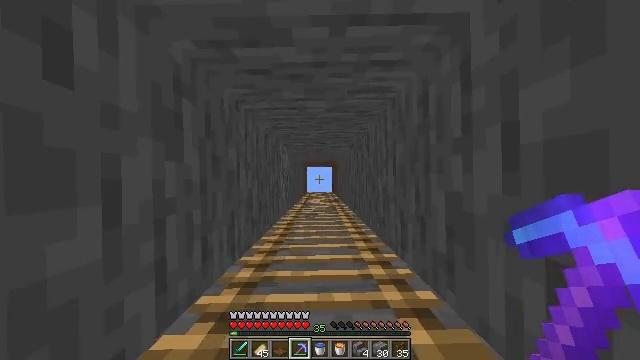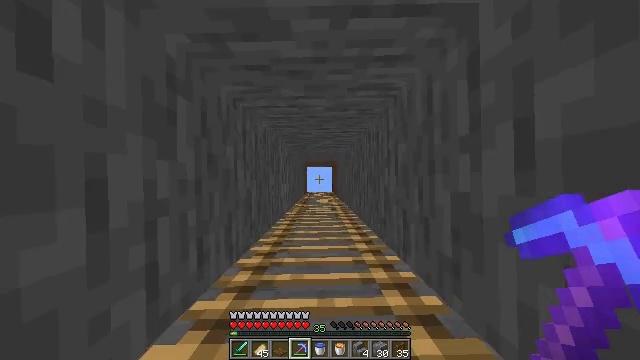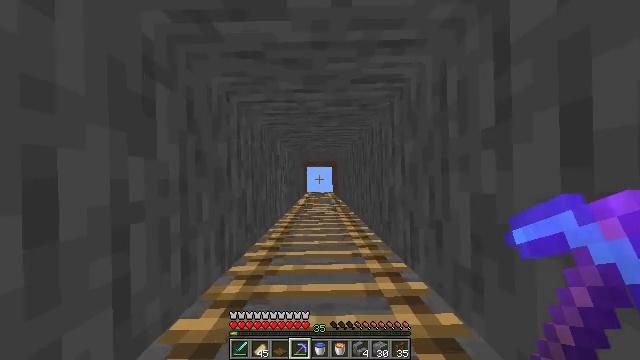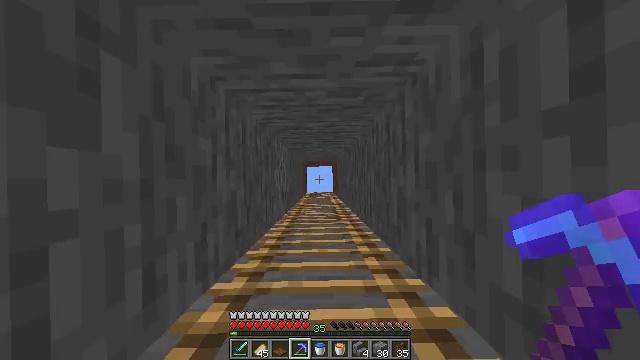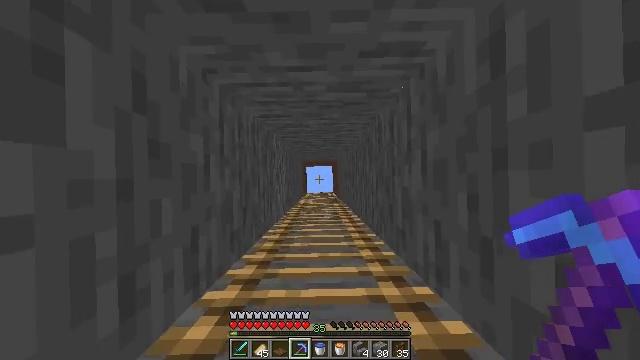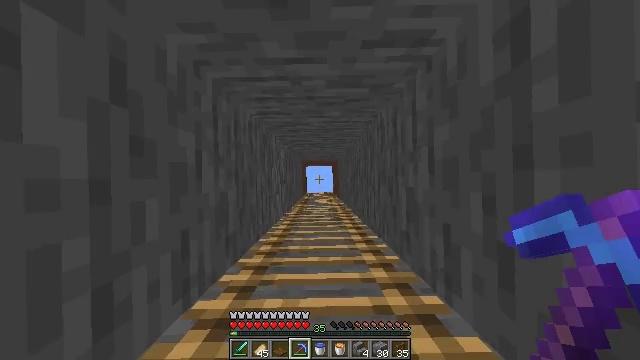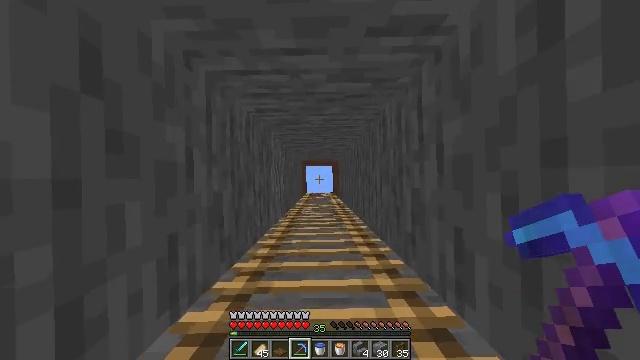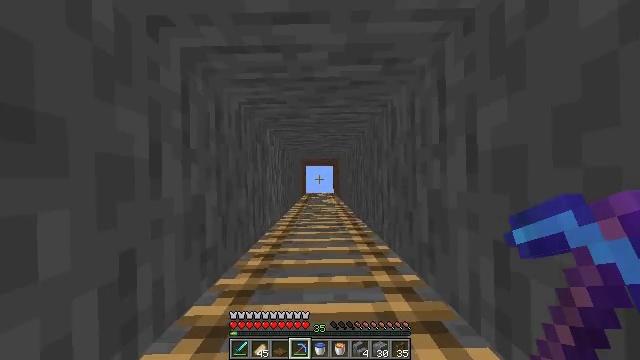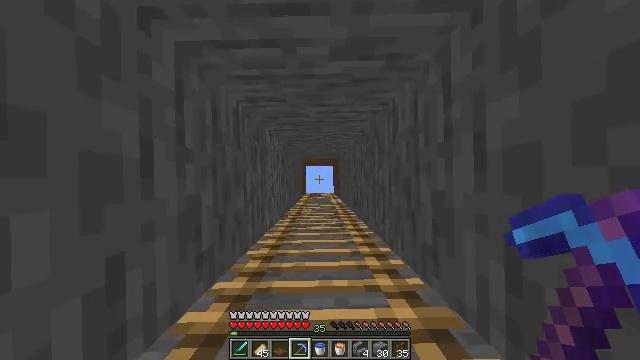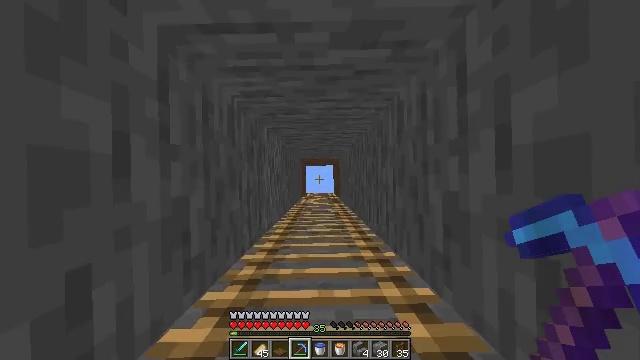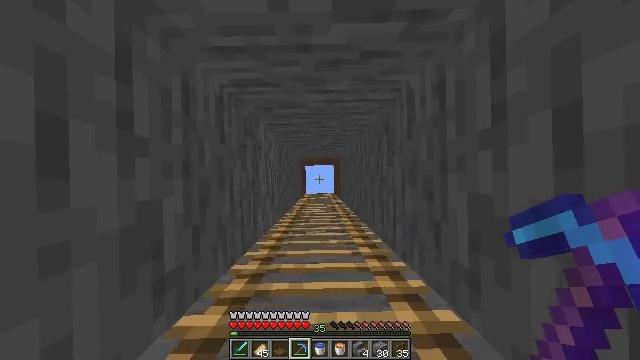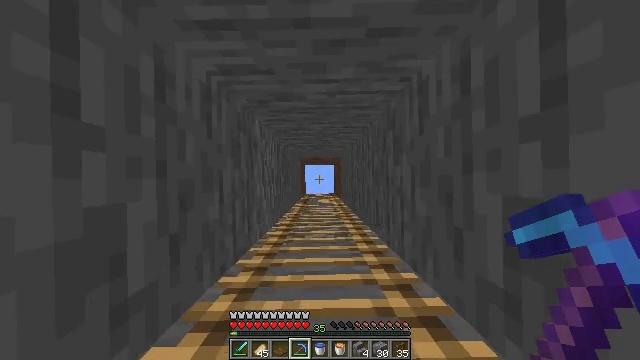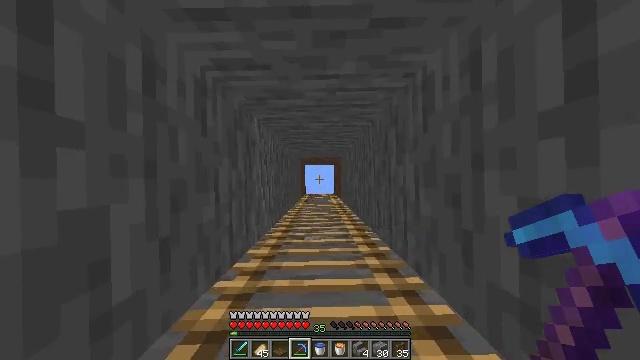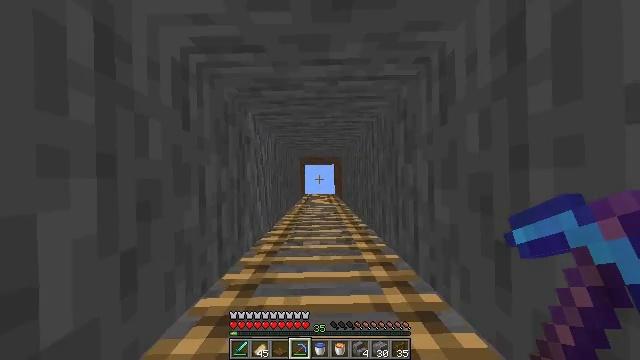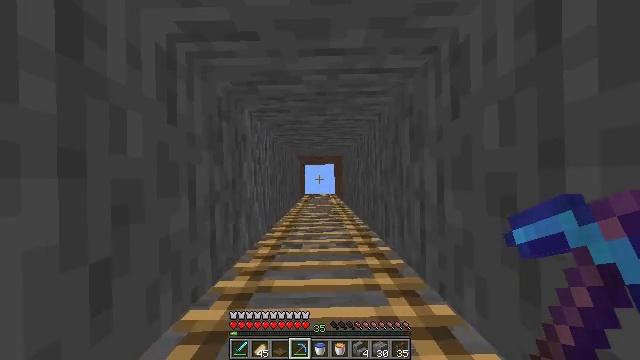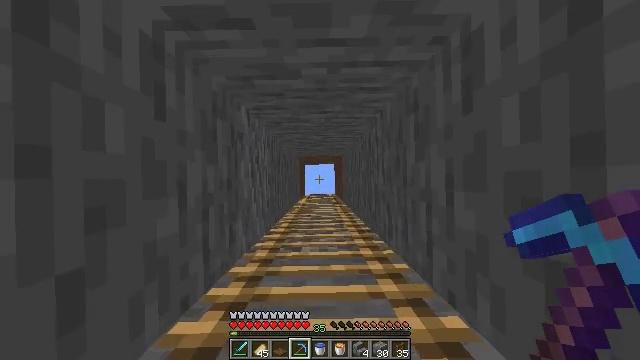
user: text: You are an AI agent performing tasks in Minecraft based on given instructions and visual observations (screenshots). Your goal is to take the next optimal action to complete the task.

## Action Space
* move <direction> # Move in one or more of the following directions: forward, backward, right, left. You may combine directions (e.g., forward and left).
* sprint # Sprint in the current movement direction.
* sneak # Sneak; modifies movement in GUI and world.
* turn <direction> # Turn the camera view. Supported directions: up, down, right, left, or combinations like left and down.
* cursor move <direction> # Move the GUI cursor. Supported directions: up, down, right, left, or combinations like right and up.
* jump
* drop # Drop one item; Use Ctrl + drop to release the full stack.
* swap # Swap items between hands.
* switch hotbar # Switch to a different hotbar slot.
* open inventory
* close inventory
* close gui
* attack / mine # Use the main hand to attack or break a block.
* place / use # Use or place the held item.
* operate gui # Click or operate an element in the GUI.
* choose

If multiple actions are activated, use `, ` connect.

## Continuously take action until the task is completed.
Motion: motion action
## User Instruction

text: Make flint and steel by using flint and iron in the crafting table.
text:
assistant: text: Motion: move forward, jump
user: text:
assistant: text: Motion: move forward, jump
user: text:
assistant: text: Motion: move forward, jump
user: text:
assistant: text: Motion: move forward, jump
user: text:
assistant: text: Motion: move forward, jump
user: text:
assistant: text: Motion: move forward, jump
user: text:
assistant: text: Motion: move forward, jump
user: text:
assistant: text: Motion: move forward, jump
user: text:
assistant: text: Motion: move forward, jump
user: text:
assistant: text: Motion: move forward, jump
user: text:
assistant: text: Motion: move forward, jump
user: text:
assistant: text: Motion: move forward, jump
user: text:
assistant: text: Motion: move forward, jump
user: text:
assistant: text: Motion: move forward, jump
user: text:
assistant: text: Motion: move forward, jump
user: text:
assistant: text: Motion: move forward, jump
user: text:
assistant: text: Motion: move forward, jump
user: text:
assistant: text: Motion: move forward, jump
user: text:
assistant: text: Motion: move forward, jump
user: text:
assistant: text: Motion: move forward, jump
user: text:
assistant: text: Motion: move forward, jump
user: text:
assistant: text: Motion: move forward, jump
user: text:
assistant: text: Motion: move forward, jump
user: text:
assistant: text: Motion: move forward, jump
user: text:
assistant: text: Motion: move forward, jump
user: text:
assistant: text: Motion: move forward, jump
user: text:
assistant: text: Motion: move forward, jump
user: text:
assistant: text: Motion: move forward, jump
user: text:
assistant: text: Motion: move forward, jump
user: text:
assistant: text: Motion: move forward, jump